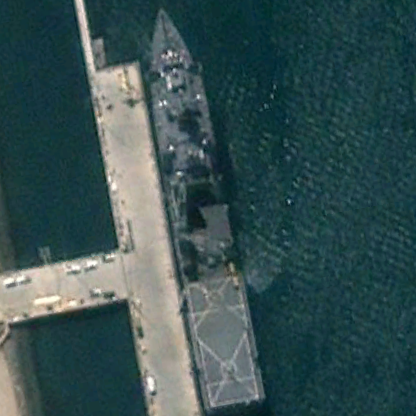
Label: combat